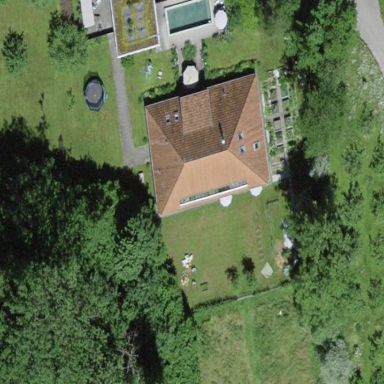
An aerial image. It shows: Detached building with hipped roof.